Field crop: tomato
Growth stage: 1
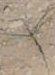
Species: cyperus